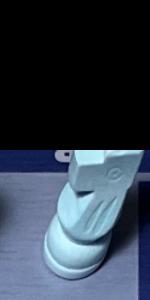
Label: Knight_White